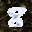
Label: 8